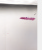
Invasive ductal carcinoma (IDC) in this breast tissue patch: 0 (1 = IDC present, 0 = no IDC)